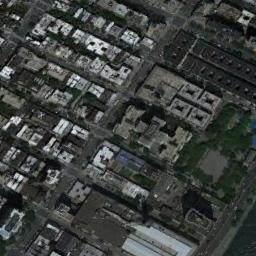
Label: commercial_area